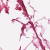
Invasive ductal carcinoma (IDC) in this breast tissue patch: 0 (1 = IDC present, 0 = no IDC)